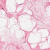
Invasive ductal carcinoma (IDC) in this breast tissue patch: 0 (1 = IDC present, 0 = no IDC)